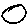
Label: circle